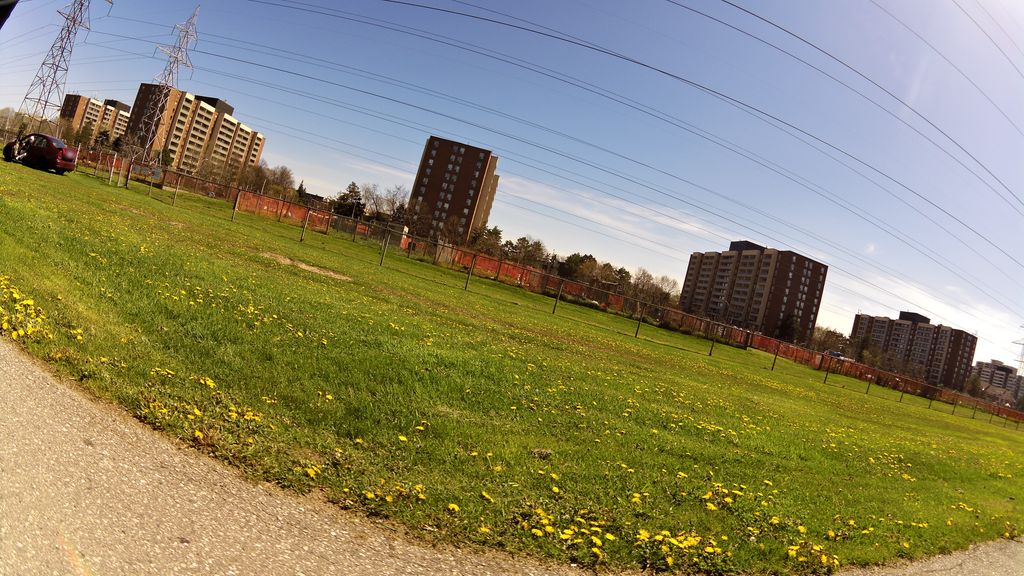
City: toronto